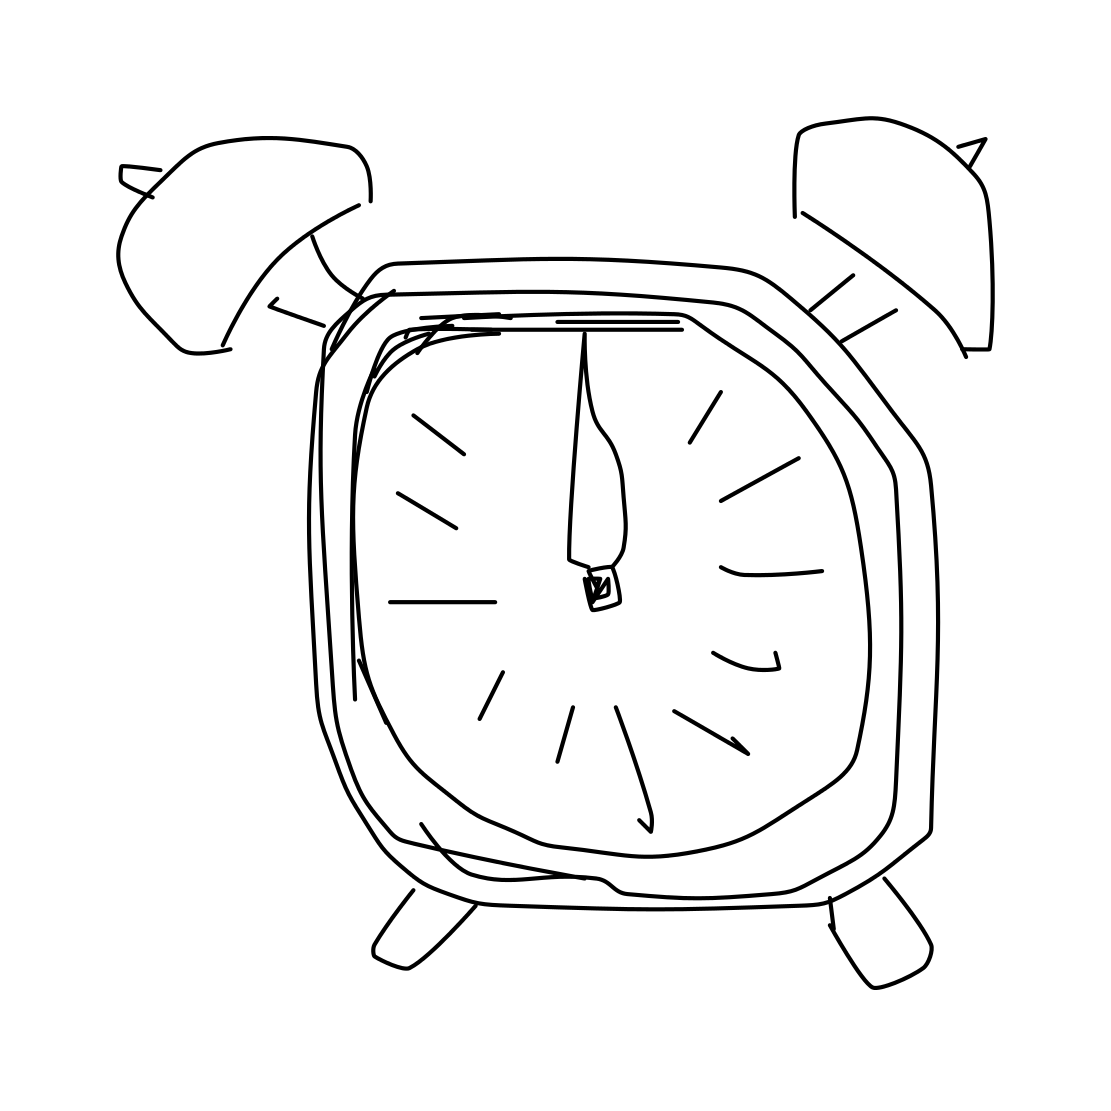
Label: alarm clock